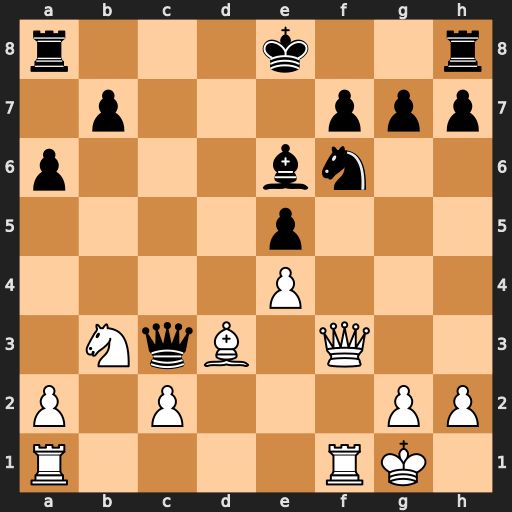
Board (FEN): r3k2r/1p3ppp/p3bn2/4p3/4P3/1NqB1Q2/P1P3PP/R4RK1
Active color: w
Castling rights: kq
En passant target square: -
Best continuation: Bb5+ axb5 Qxc3